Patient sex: M
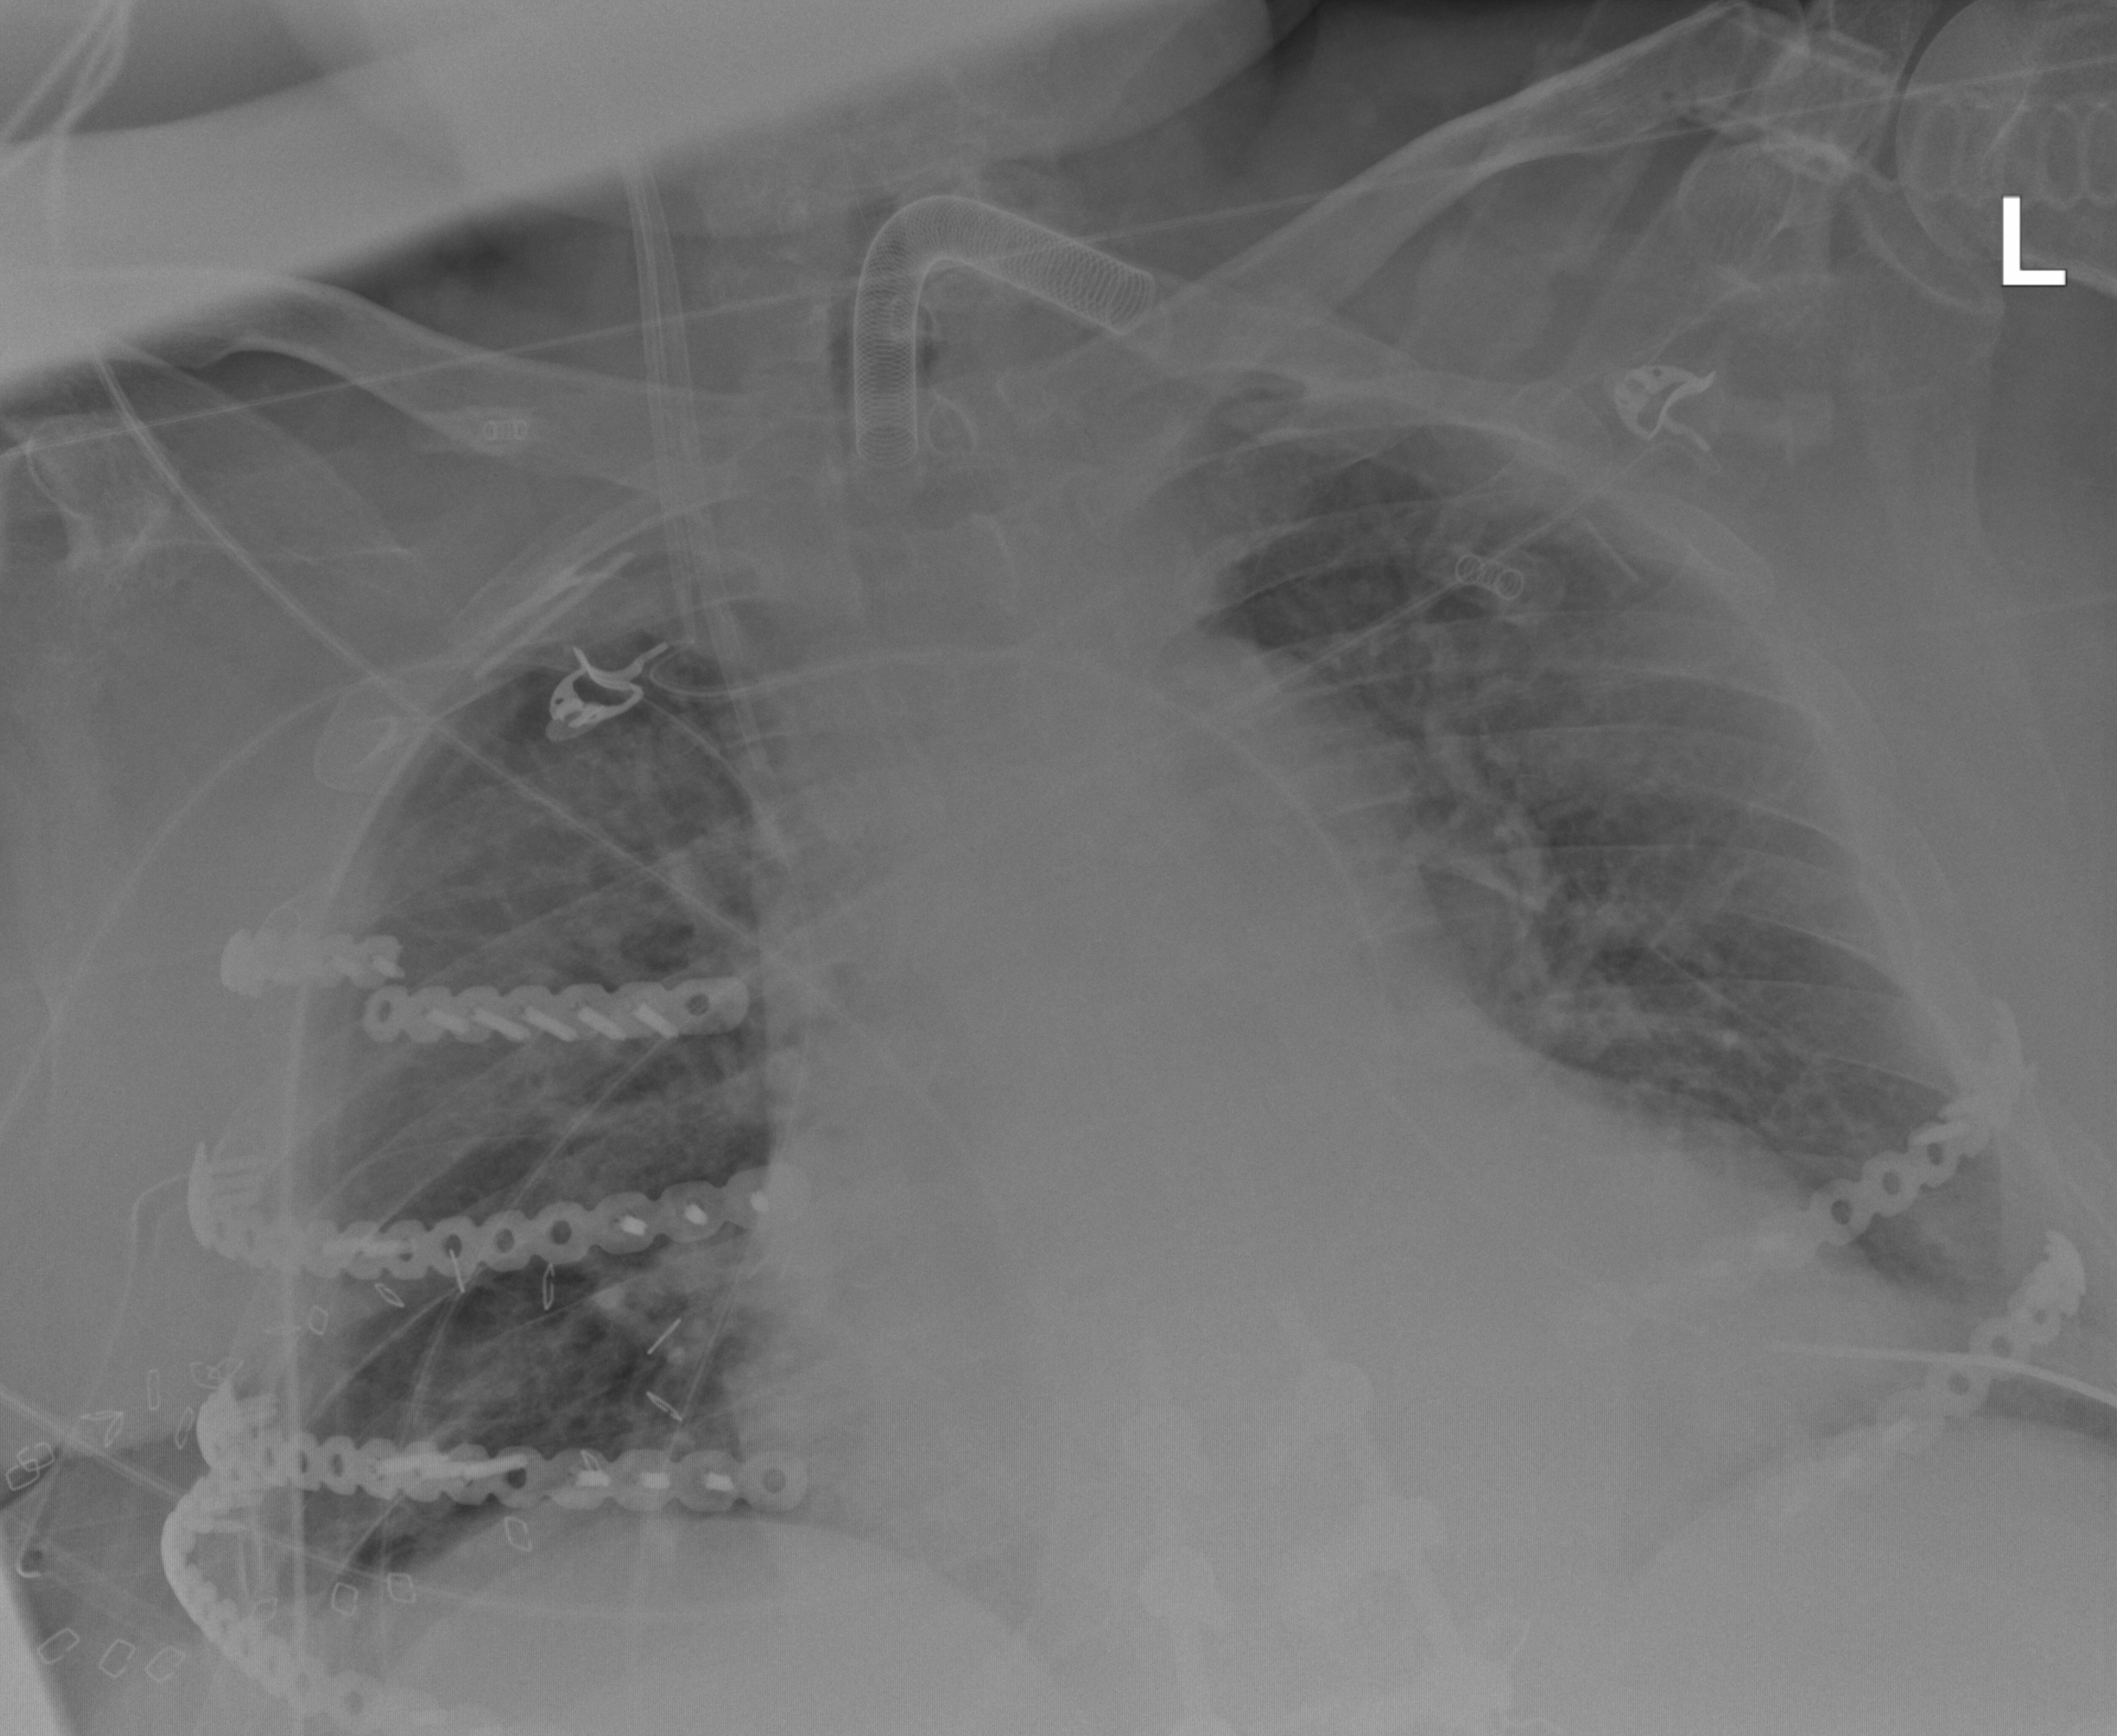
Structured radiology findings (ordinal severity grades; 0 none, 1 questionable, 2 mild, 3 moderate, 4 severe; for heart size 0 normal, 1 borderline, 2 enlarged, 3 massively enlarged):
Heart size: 2
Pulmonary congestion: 2
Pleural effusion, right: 0
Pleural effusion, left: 0
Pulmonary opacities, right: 0
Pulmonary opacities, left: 0
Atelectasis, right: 2
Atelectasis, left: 2